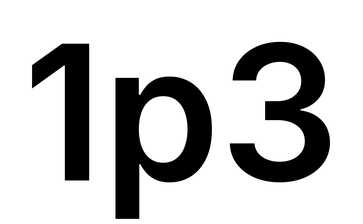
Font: Inter_SemiBold